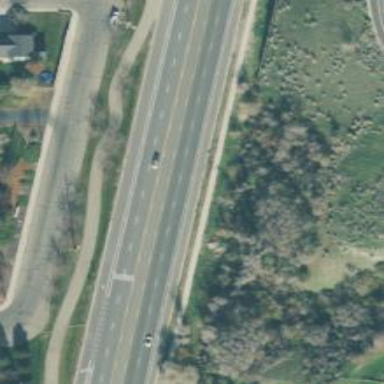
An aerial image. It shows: Asphalt road classified as trunk highway.